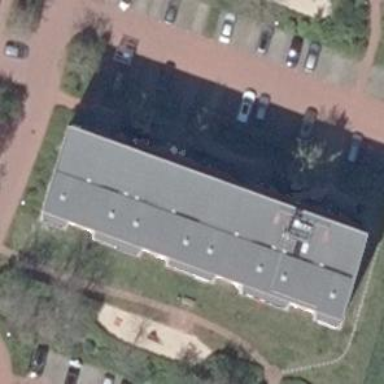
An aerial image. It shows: Flat-roofed apartment building.